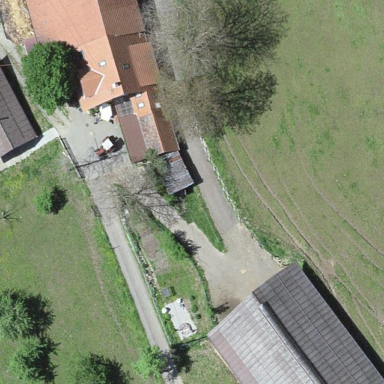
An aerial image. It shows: Farmyard area.